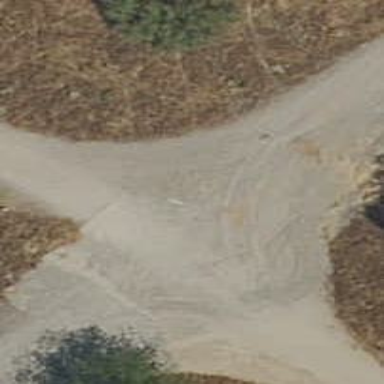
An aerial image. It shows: Track on the ground with grade 2 tracktype.